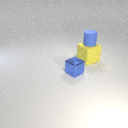
small blue rubber cylinder above large yellow rubber cube